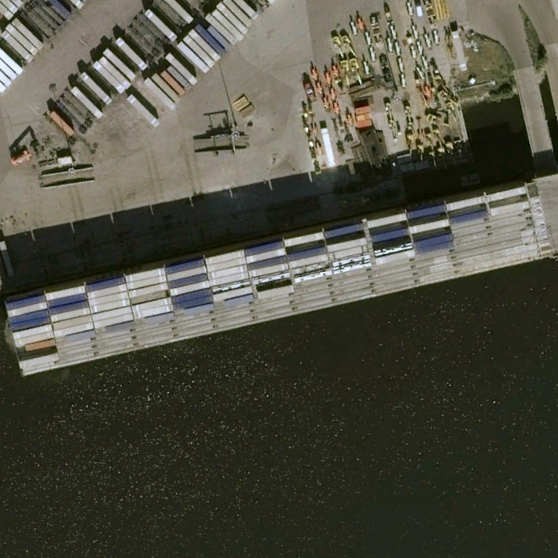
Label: civil